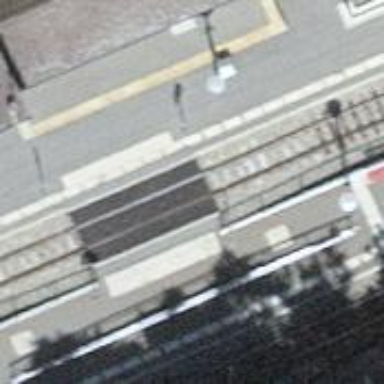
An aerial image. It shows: Railway crossing with chicane.